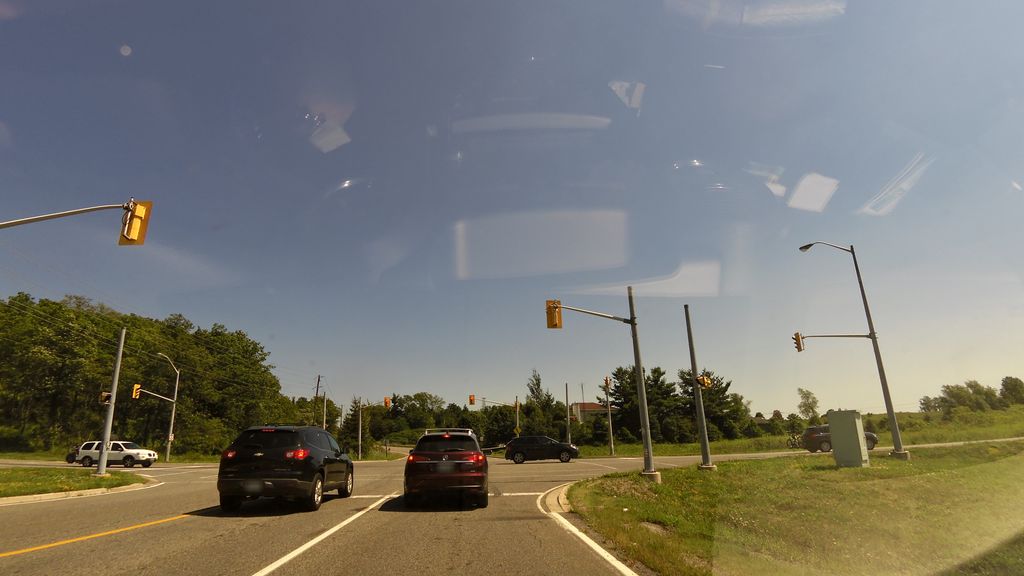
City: hamilton